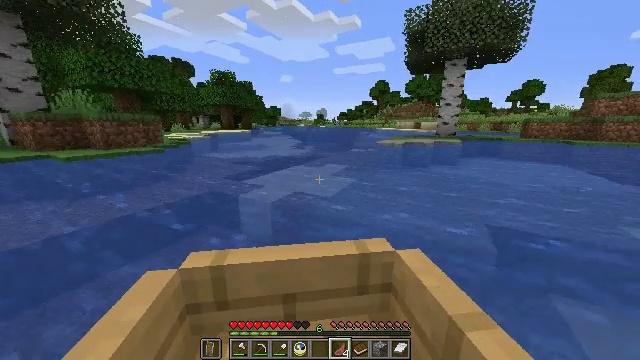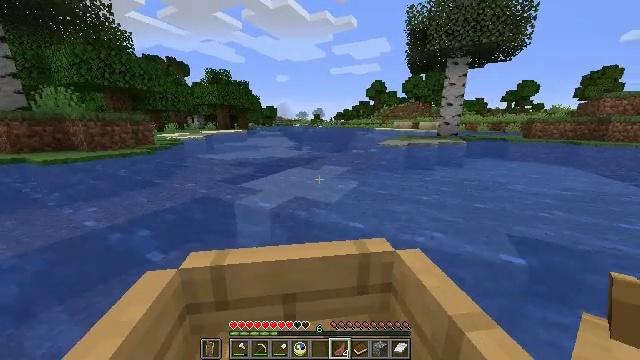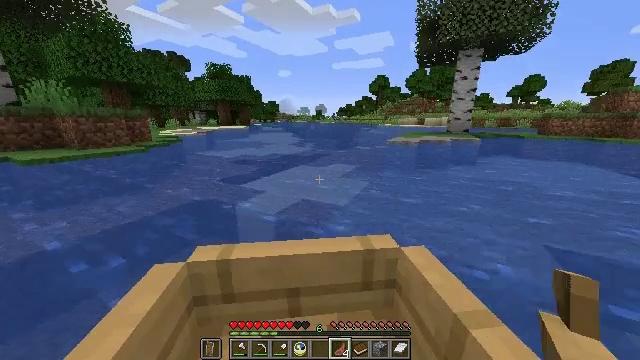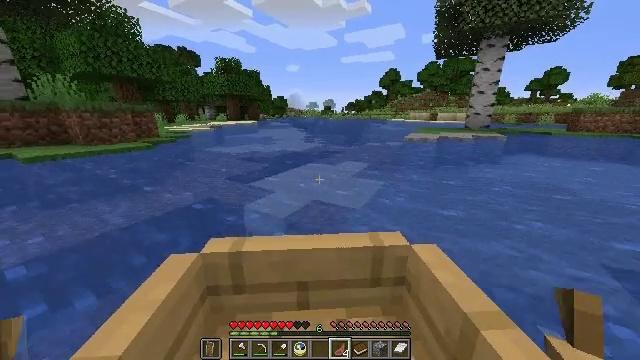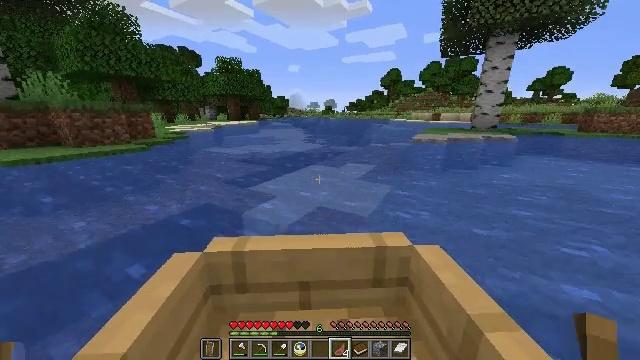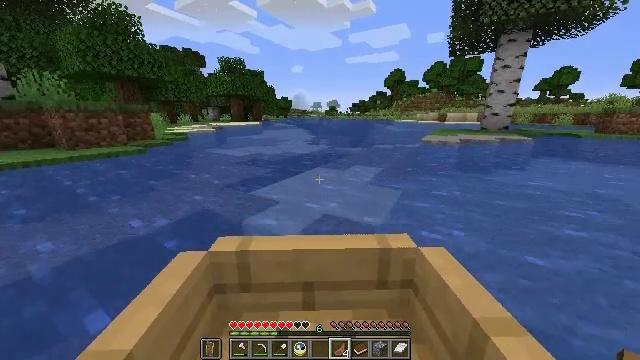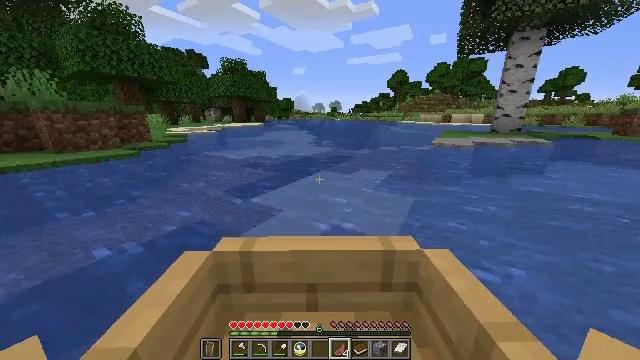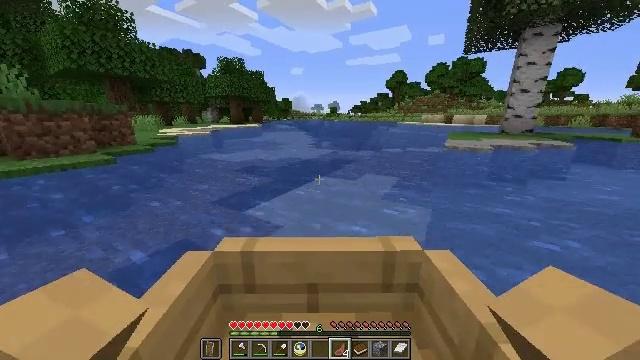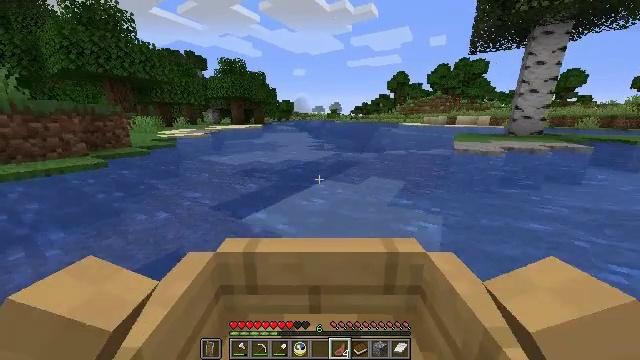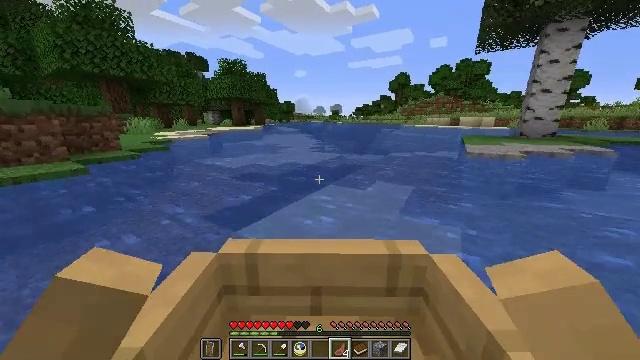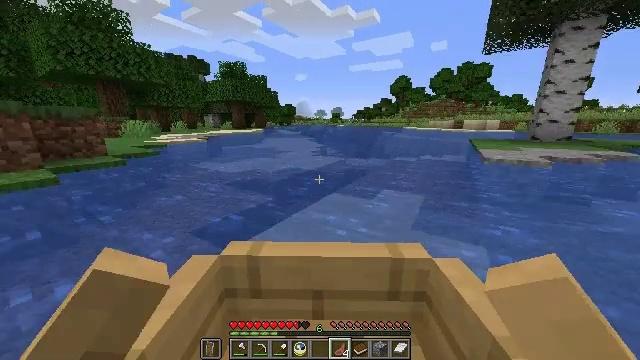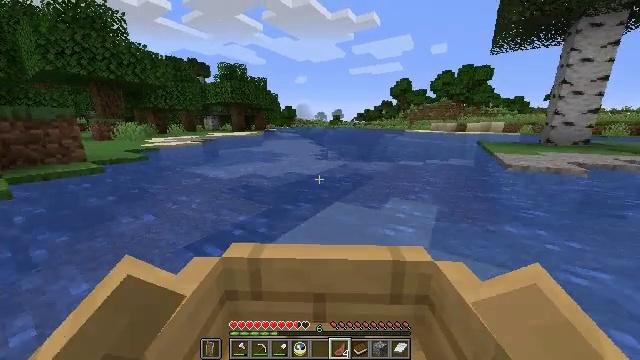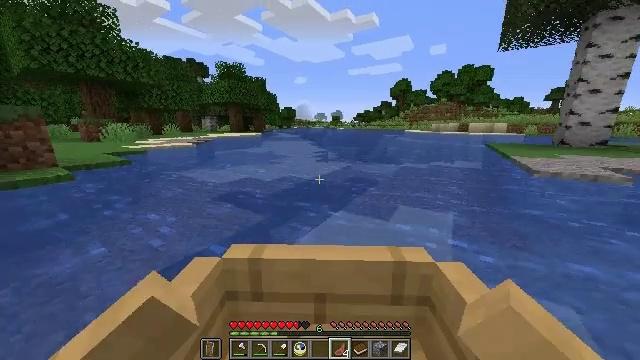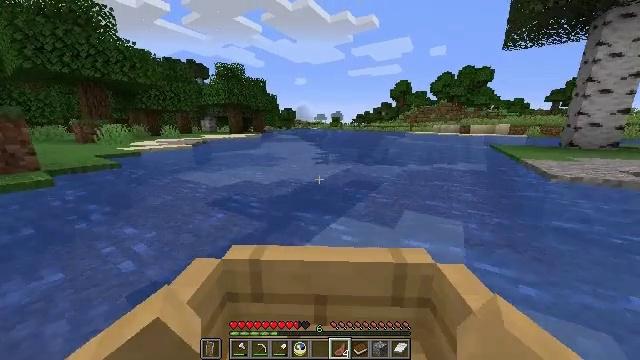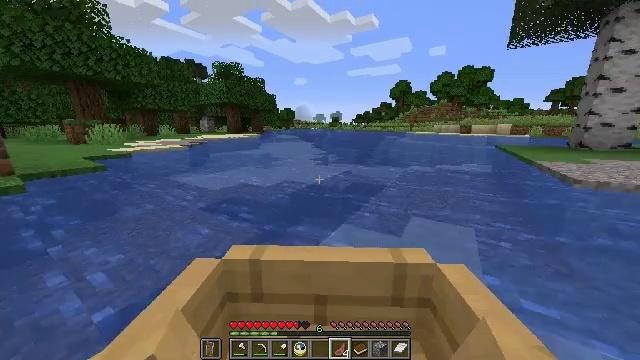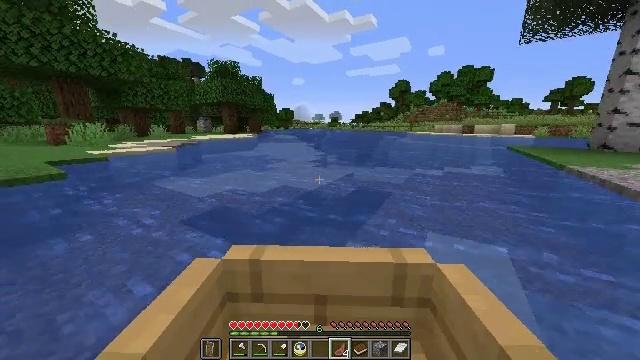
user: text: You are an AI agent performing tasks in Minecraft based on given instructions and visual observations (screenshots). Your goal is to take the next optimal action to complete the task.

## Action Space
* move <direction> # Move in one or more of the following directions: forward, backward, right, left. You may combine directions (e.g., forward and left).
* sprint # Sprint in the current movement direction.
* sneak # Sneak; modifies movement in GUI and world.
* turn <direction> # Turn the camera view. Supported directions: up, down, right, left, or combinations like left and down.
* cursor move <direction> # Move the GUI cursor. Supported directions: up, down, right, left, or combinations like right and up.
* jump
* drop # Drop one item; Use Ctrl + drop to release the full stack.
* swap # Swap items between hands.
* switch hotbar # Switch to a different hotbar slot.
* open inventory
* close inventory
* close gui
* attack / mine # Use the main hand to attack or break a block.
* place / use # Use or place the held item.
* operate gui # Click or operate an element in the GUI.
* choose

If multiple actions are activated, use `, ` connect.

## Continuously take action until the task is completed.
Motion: motion action
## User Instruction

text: Remove an iron axe from the inventory.
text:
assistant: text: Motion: move forward, sprint, use / place
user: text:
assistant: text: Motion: move forward, sprint, turn left and down, use / place
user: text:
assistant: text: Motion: move forward, sprint, turn left and down, use / place
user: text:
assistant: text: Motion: move forward, sprint, use / place
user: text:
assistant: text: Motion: move forward, sprint, turn left, use / place
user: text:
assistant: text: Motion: move forward, sprint, turn left, use / place
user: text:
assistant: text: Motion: move forward, sprint, use / place
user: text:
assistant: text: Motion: move forward, sprint, use / place
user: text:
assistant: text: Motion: move forward, sprint, use / place
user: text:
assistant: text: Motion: move forward, sprint, use / place
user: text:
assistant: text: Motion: move forward, sprint, use / place
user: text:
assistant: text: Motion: move forward, sprint, use / place
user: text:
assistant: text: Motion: move forward, sprint
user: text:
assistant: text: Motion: move forward, sprint
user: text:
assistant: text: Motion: move forward, sprint
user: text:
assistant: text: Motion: move forward, sprint, turn up
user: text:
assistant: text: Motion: move forward, sprint
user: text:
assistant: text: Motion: move forward, sprint
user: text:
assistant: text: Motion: move forward, sprint
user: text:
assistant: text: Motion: move forward, sprint
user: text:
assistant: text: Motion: move forward, sprint
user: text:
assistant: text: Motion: move forward, sprint
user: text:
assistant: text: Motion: move forward, sprint
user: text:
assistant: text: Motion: move forward, sprint
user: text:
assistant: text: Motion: move forward, sprint
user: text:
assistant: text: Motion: move forward, sprint
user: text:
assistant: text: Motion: move forward, sprint
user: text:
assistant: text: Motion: move forward, sprint
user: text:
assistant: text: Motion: move forward, sprint
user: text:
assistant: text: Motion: move forward, sprint